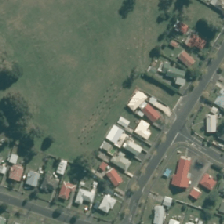
Land cover: urban_parkland